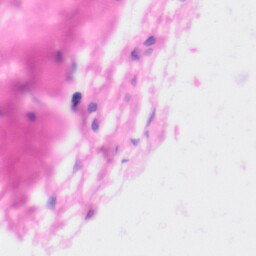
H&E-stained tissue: Kidney